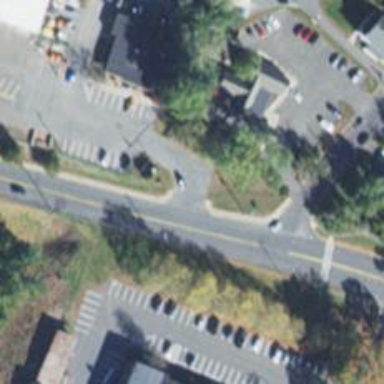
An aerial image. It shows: Uncontrolled and unmarked road crossing.